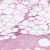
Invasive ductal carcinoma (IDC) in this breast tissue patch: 1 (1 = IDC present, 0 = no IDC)